Question: I have a collection of collections that I feed to my CompositeView.
For each collection I am trying to show a rectangle and inside it show the first 3 models of that collection.
Since there could be more than 3 models per collection I want to trim it down to always be 3 or less. I am using mustache so I can't do it there so I'm thinking of doing it in serializeData for the childView or Show.Item but I'm confused I don't understand the context of serializeData function. When I look at 'this' it gives me the window object.
Where should I do this filtering?
'''
collection 1
collection 1
model 1
model 2
model 3
collection 2
model 1
model 2
model 3
model 4
'''

'''
new Show.Items
collection: collection
class Show.Item extends App.Views.ItemView
template: "templates/_item"
class Show.Items extends App.Views.CompositeView
template: "templates/show"
childView: Show.Item
childViewContainer: '.items'
'''
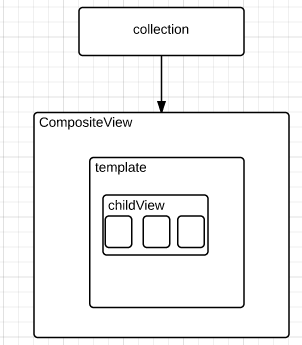
Answer: It seems the context of this is lost, the easiest way to solve this is binding all the methods using underscore's <URL>